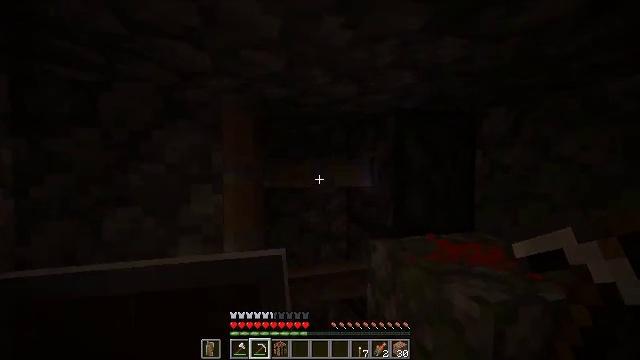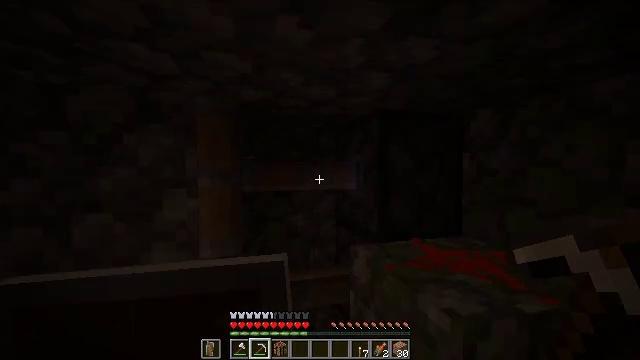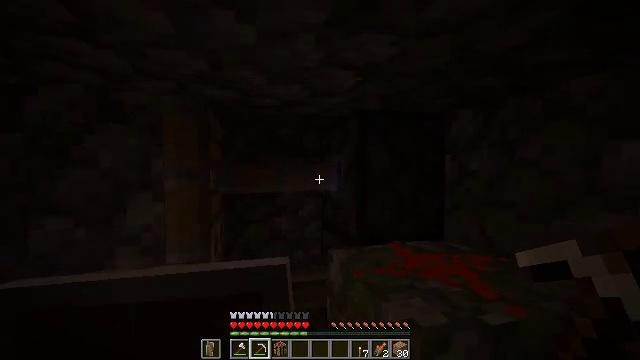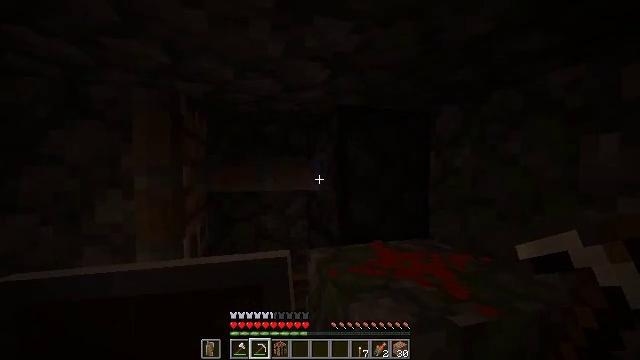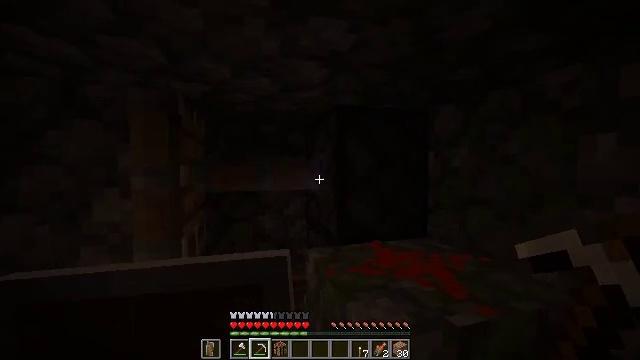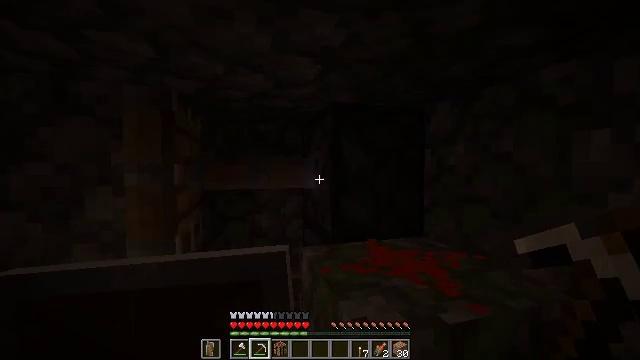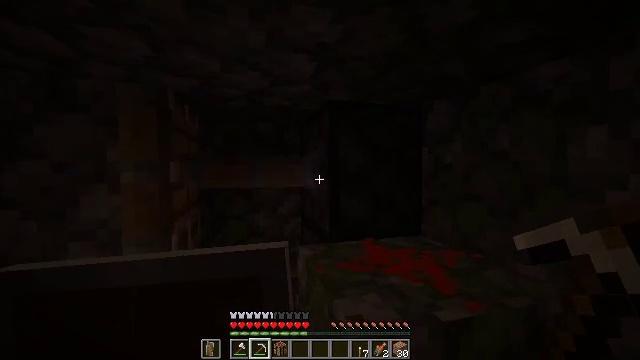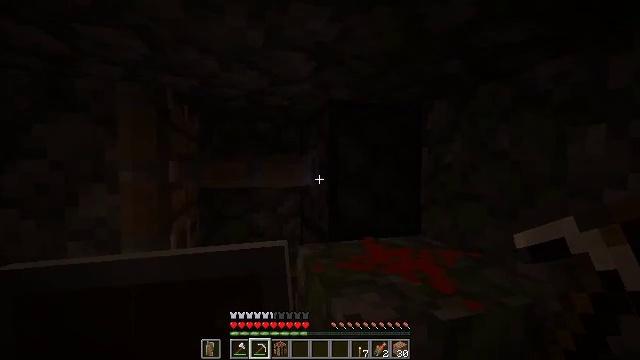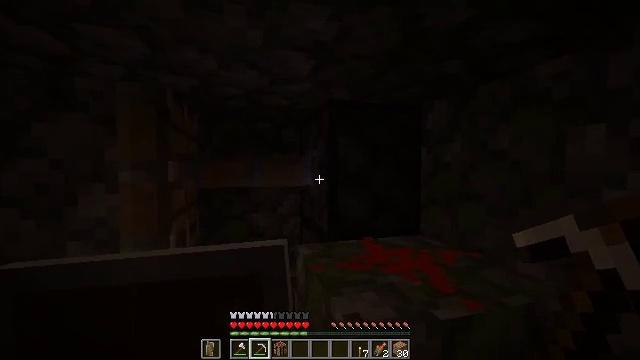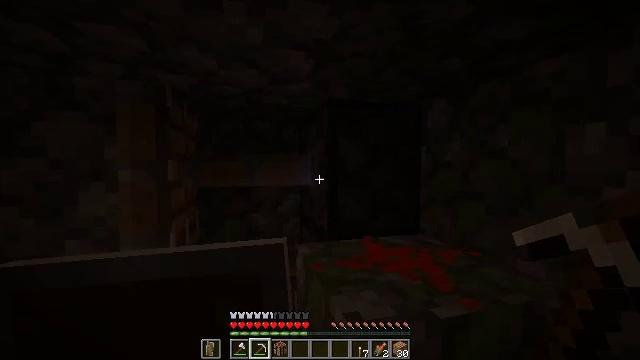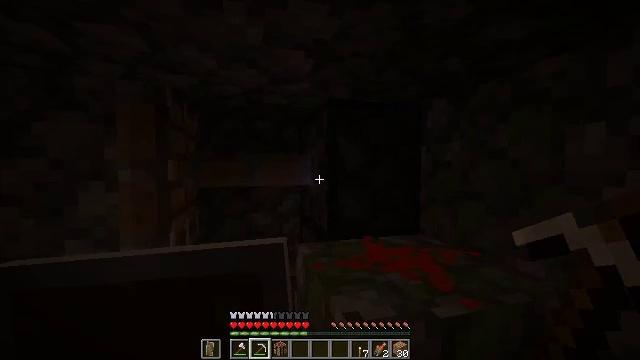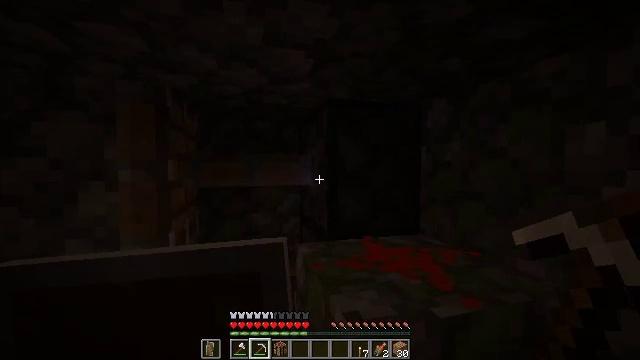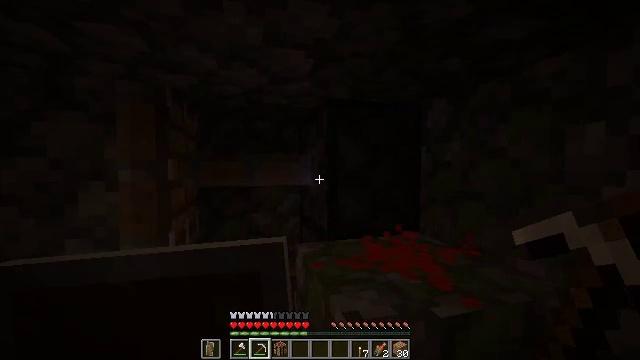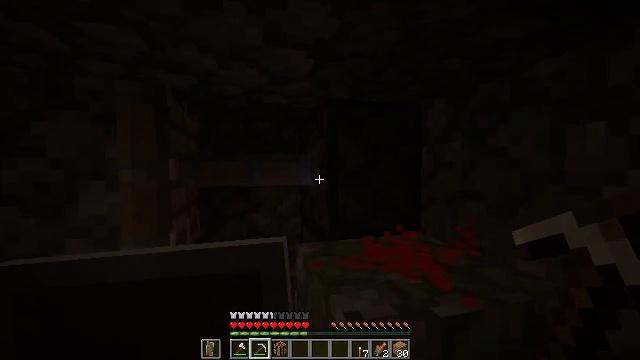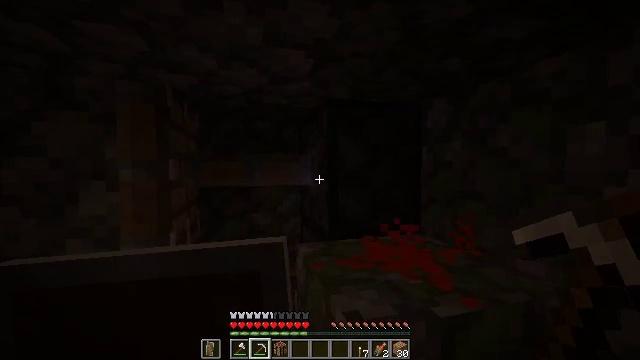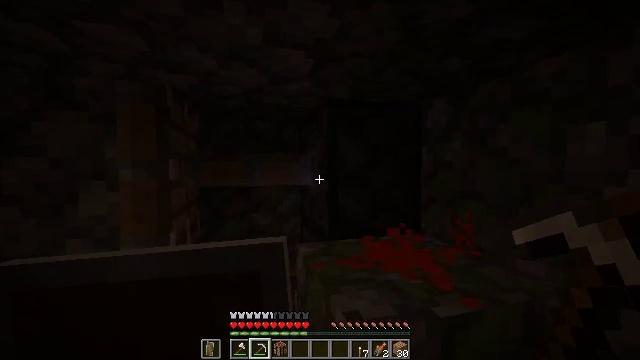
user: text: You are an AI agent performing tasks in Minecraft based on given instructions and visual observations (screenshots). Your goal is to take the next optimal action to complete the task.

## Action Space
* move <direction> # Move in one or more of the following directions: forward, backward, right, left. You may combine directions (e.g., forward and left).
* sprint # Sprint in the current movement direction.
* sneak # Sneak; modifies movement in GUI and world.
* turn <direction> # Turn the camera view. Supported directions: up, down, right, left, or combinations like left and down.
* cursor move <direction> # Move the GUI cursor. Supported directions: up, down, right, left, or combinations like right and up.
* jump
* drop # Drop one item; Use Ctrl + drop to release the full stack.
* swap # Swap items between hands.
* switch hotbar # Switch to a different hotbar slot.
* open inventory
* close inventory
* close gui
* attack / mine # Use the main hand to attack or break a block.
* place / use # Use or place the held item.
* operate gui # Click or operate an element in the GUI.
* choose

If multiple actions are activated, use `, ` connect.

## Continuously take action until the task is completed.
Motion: motion action
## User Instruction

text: Collect vines by mining them.
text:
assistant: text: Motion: move right
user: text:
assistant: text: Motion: no_op
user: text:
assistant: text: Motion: no_op
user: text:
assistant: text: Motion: no_op
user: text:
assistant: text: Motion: no_op
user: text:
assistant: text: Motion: no_op
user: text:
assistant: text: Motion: no_op
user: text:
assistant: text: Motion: no_op
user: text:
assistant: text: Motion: no_op
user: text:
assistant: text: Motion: no_op
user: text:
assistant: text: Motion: no_op
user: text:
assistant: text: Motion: no_op
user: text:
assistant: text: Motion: no_op
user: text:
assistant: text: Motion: no_op
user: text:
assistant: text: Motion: no_op
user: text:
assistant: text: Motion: move forward, turn right
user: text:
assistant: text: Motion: move forward, turn right and up
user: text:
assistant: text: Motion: move forward, use / place
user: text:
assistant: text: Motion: use / place
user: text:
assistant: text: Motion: use / place
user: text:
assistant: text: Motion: no_op
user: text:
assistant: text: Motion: no_op
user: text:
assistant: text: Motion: no_op
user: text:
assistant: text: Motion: no_op
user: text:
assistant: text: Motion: no_op
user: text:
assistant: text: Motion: no_op
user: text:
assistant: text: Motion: turn down
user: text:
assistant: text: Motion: turn right and down
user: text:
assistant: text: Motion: turn right and down
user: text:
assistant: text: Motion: turn right and down